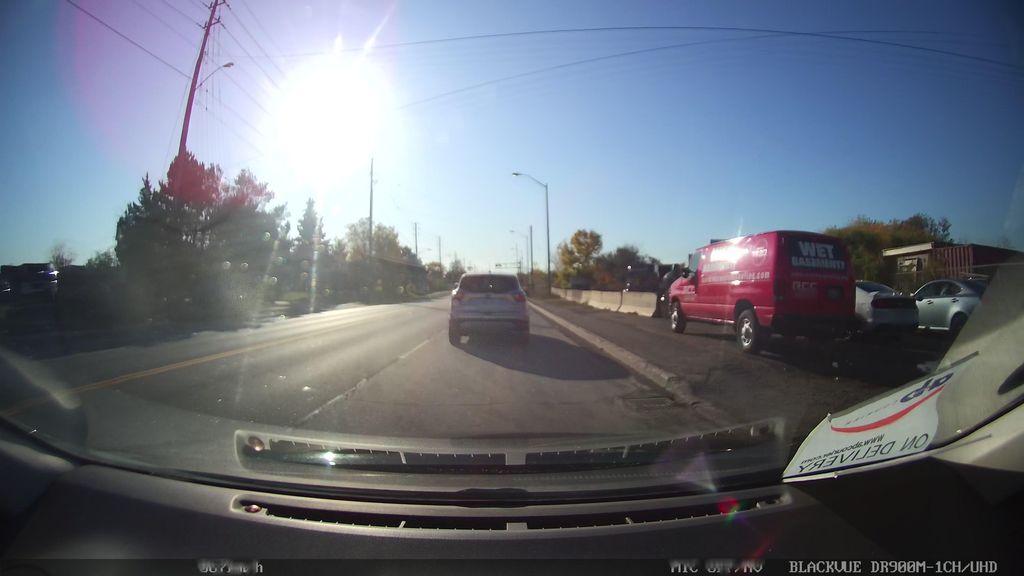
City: toronto